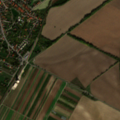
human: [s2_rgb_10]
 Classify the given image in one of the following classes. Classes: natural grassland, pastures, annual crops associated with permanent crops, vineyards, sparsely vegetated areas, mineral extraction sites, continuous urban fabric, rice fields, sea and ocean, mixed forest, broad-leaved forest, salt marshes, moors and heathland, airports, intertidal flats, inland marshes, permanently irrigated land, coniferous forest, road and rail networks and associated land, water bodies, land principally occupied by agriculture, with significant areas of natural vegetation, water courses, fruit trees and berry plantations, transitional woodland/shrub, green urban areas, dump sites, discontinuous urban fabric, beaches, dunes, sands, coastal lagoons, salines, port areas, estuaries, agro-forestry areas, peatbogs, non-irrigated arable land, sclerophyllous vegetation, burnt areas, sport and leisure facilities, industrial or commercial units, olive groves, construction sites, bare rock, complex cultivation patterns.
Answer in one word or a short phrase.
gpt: discontinuous urban fabric, non-irrigated arable land